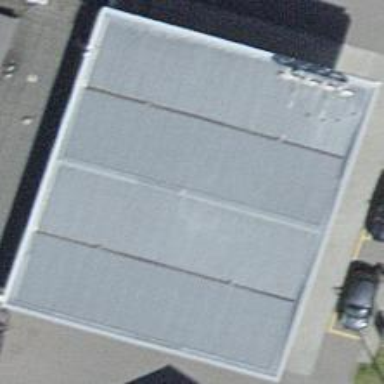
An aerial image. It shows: View of roof of building.